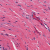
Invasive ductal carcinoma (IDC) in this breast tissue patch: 0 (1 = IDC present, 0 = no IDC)